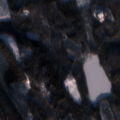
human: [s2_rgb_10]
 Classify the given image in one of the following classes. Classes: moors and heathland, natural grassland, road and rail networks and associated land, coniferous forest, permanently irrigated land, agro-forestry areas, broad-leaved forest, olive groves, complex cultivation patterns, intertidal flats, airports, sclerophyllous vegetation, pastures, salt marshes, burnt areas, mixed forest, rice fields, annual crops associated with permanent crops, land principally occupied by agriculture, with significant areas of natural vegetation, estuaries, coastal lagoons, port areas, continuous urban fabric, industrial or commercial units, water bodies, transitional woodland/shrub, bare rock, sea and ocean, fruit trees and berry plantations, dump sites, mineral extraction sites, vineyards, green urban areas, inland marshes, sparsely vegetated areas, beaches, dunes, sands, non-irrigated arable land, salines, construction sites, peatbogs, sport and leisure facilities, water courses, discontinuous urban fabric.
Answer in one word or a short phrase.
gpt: broad-leaved forest, coniferous forest, mixed forest, transitional woodland/shrub